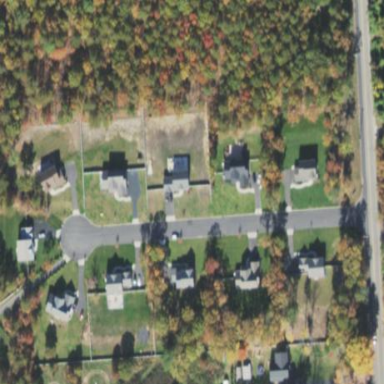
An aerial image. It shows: Residential area consisting of single-family homes.